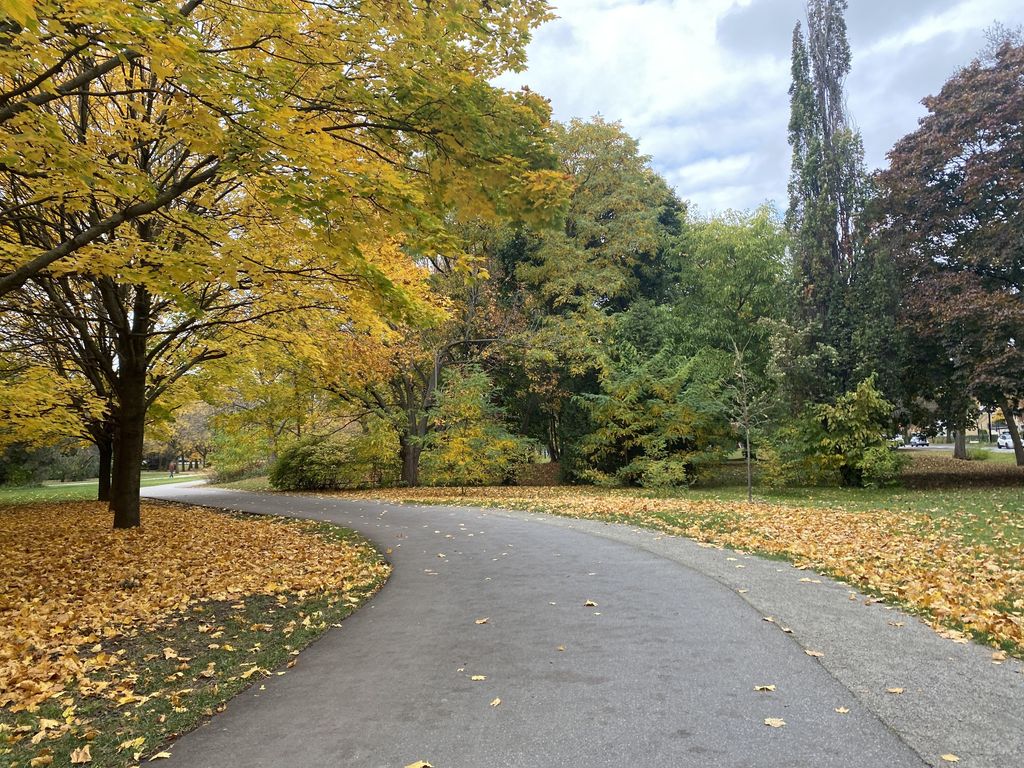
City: montreal